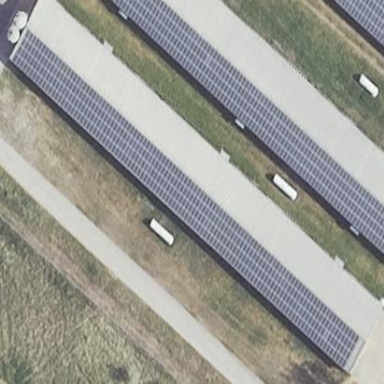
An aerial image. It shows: Building equipped with solar photovoltaic panel for generating electricity. The small installation is solar power generator.